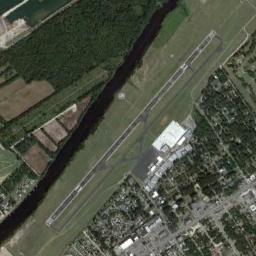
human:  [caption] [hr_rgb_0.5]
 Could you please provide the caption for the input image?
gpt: An airport with a runway and many buildings is surrounded by a residential area and green fields .

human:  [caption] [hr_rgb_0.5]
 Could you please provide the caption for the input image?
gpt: This airport has only one runway .

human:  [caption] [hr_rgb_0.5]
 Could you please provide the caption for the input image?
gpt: There is an airport between the field and many buildings .

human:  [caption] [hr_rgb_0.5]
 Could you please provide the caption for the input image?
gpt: An airport with a runway and an open area on the lawn and the forest beside .

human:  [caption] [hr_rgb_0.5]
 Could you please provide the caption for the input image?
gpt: The runway of the airport is surrounded by grass .